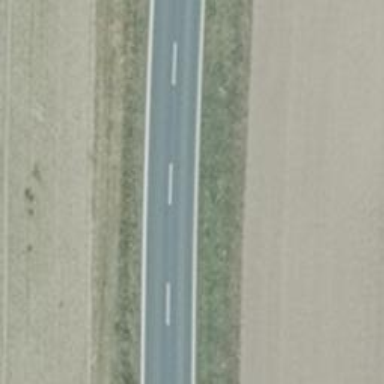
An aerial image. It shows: Primary road with asphalt surface.